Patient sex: F
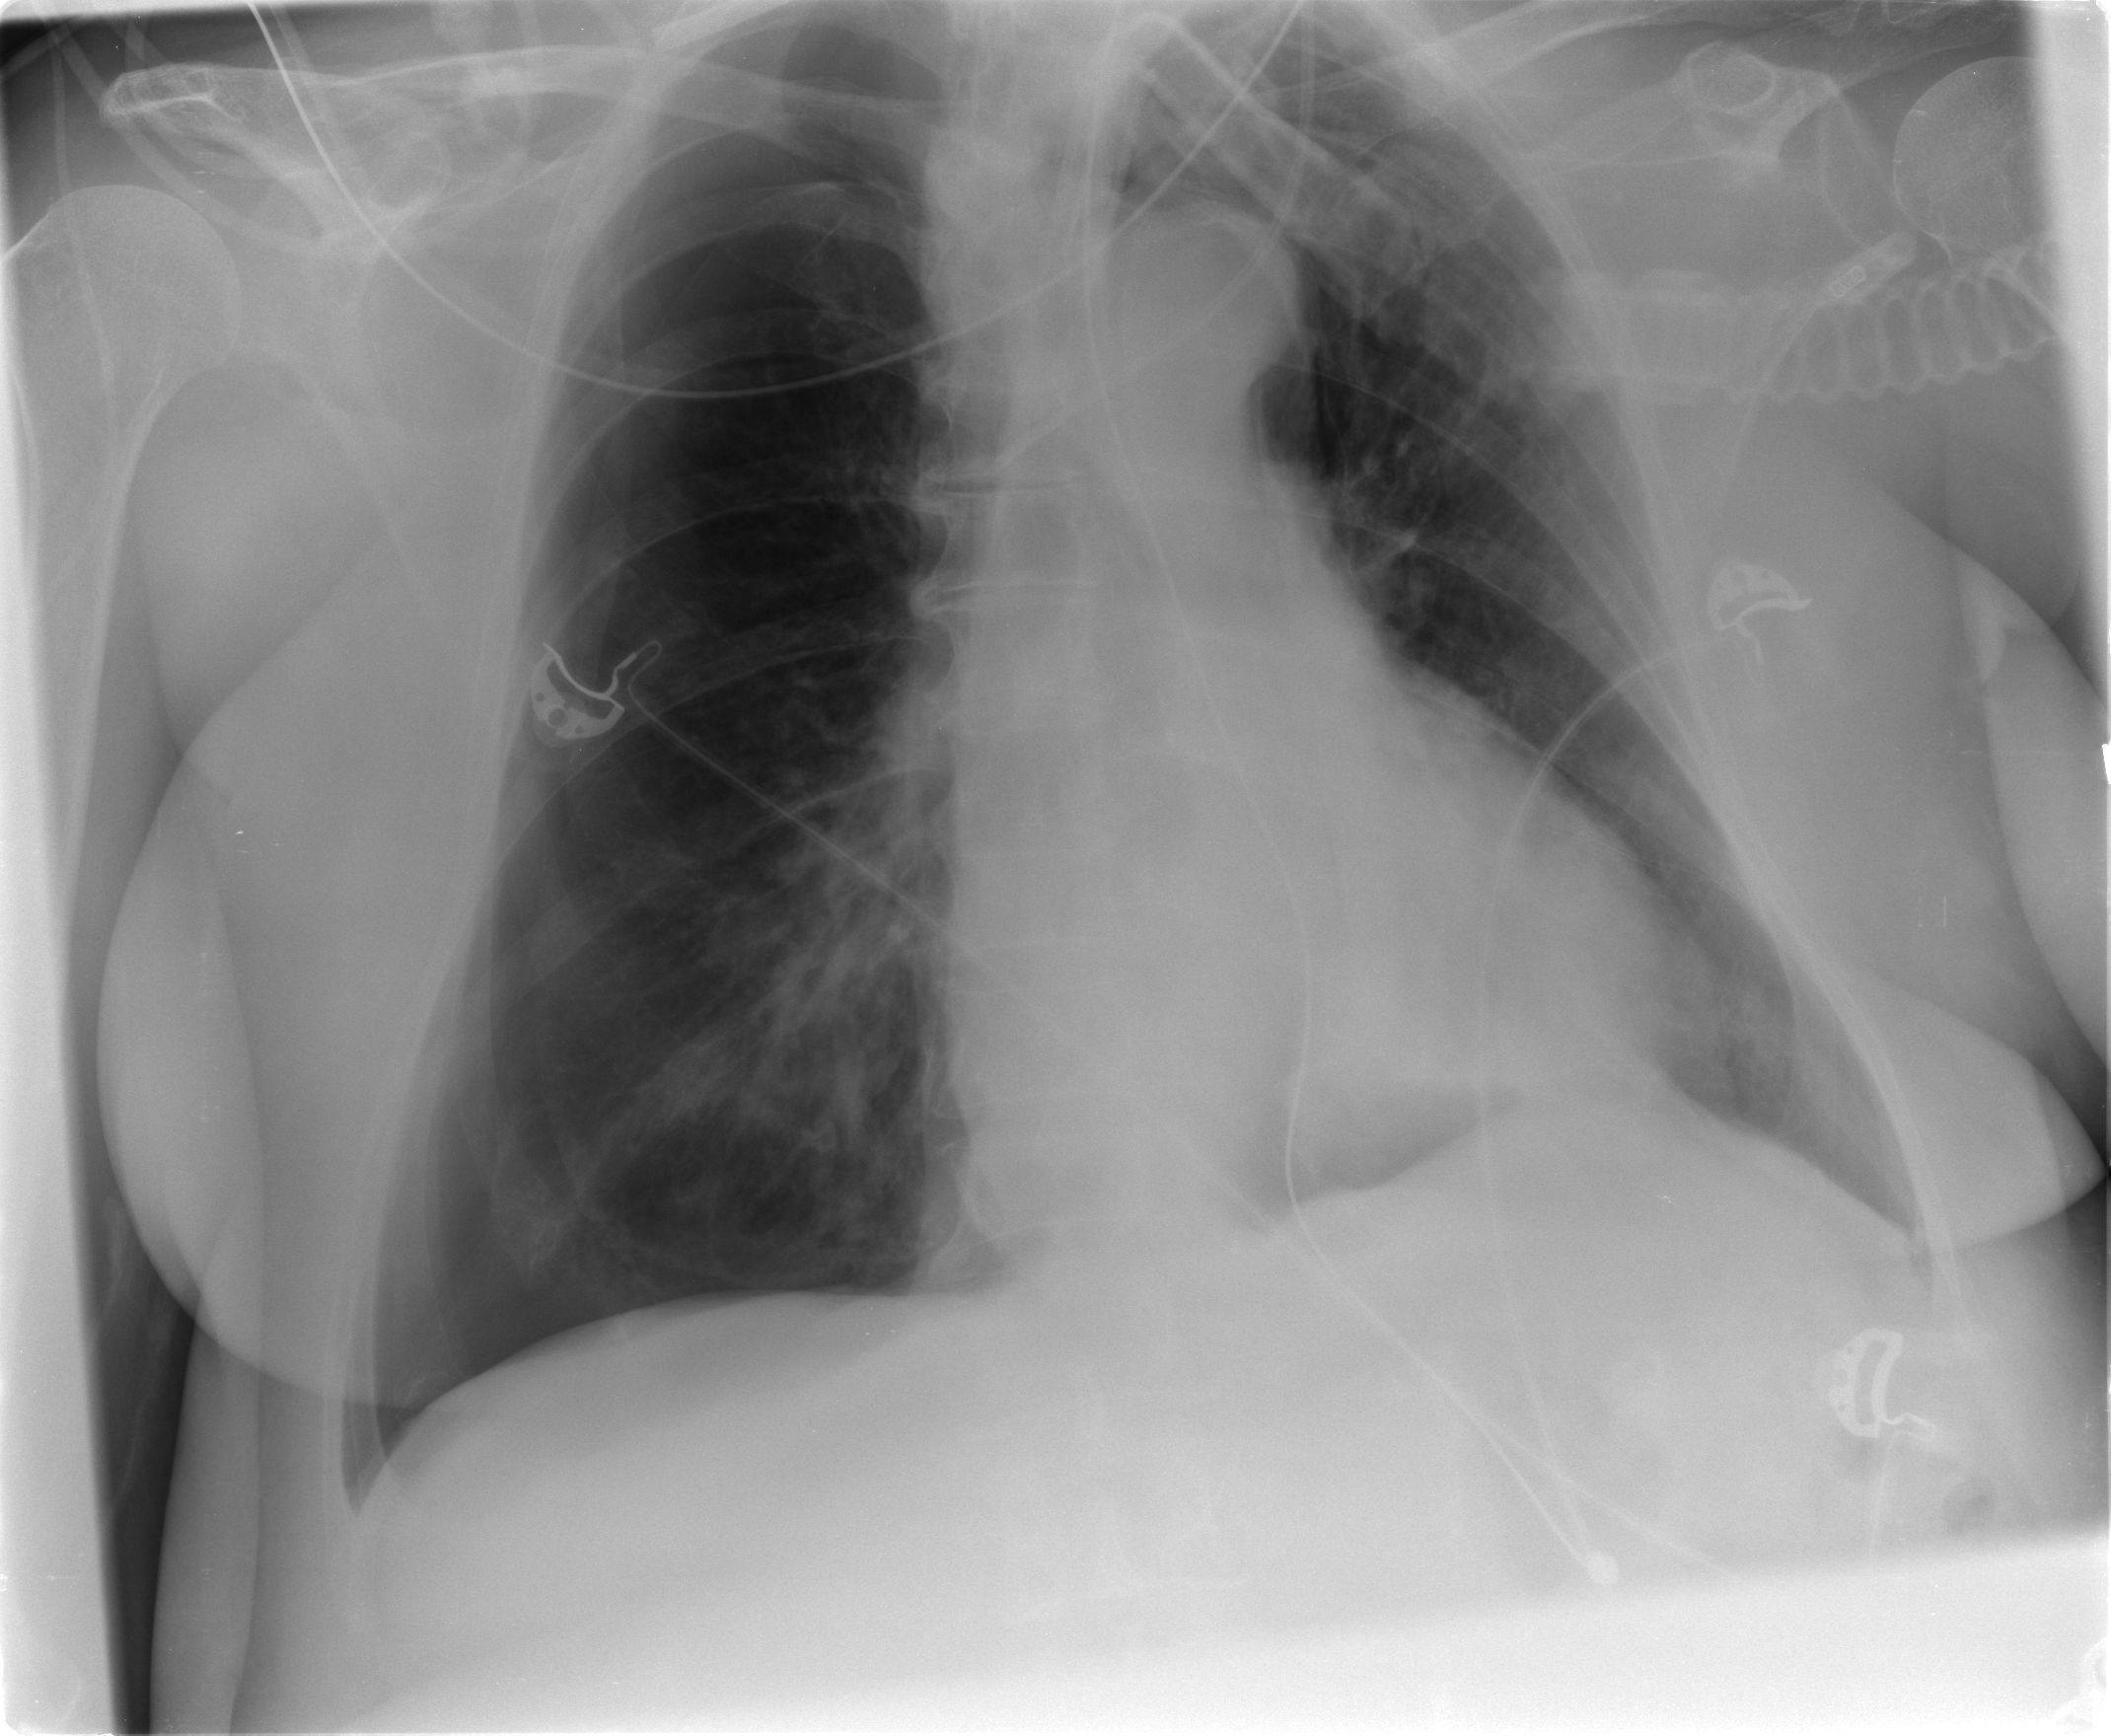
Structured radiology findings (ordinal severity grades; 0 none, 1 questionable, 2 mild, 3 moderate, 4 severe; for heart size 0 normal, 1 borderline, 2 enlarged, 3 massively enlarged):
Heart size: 2
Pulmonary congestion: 2
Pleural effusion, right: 0
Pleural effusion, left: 2
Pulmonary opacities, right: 0
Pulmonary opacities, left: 0
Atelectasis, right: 0
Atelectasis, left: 2